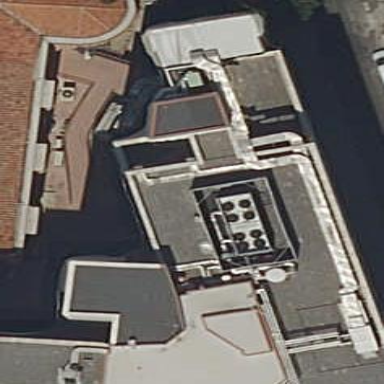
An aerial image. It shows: Hospital building.